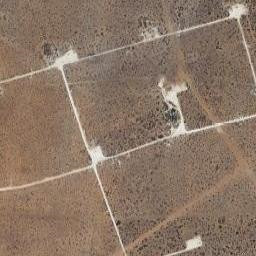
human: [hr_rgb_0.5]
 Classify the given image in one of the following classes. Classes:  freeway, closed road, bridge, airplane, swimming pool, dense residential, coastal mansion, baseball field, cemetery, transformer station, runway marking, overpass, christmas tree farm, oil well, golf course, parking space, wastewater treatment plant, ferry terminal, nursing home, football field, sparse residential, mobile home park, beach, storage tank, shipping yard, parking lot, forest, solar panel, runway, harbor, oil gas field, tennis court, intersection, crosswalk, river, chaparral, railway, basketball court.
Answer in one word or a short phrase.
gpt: oil gas field